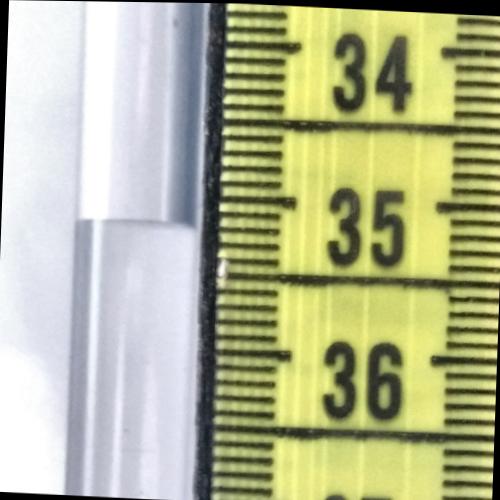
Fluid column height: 35.2 cm